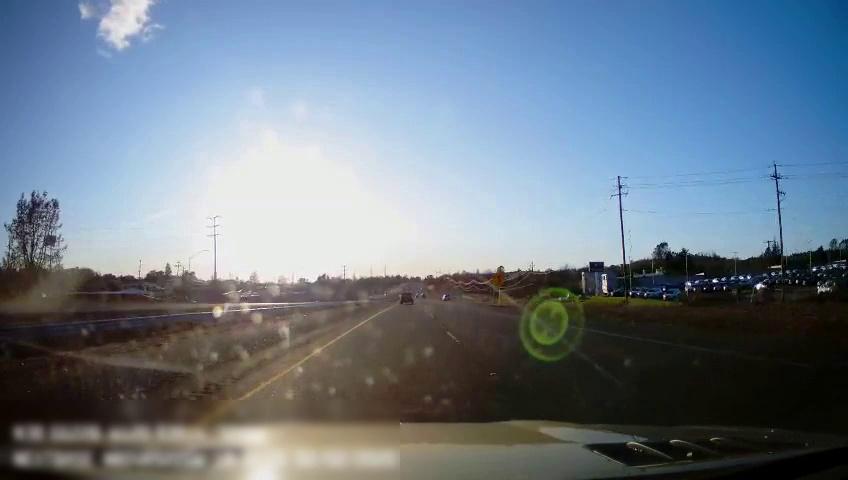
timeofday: Day
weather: Sunny
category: Drivable Space
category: Drivable Space
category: Vehicles | Truck
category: Lanes | Current Lane
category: Lanes | Current Lane
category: Lanes | Alternate Lane
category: Traffic | Signs